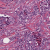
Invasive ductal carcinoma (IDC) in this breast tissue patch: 1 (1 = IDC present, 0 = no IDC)